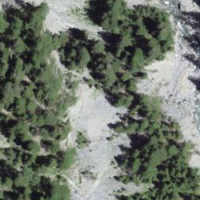
EUNIS habitat code: 31
Species observed at this site:
Dryas octopetala